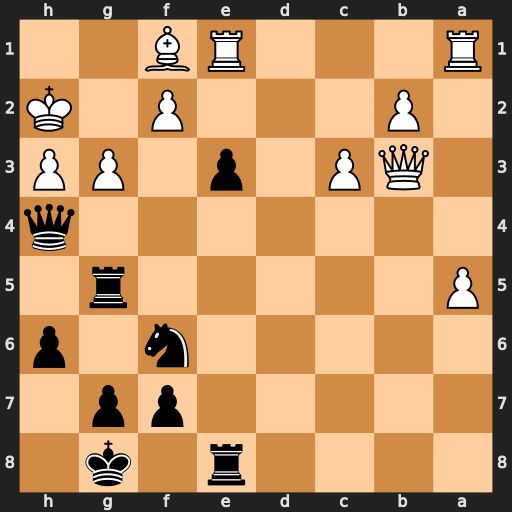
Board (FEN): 4r1k1/5pp1/5n1p/P5r1/7q/1QP1p1PP/1P3P1K/R3RB2
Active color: b
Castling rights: -
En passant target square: -
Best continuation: Ng4+ Kg2 Nxf2